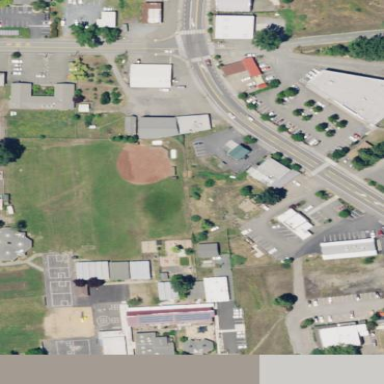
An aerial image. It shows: Baseball pitch for leisure and sports activities.